Question: Please provide prompt how to make the atmosphere of the Earth so that it is visible from space and from the ground (as shown in the image)
a model of the earth:
'''
Earth = new THREE.Mesh(new THREE.SphereGeometry(6700,32,32),ShaderMaterialEarth);
'''
model of the cosmos:
'''
cosmos= new THREE.Mesh(new THREE.SphereGeometry(50000,32,32),ShaderMaterialCosmos);
'''
and a light source:
'''
sun = new THREE.DirectionalLight();
'''
where to start, just I do not know. Perhaps this should do 'ShaderMaterialCosmos', where to pass position of the camera, and calculate how should be painted pixel. But how?
I tried using the following but get zero vectors at the entrance of the fragment shader
<URL>
'''
vertexShader:
#define M_PI 3.1415926535897932384626433832795
const float ESun=1.0;
const float Kr = 0.0025;
const float Km = 0.0015;
const int nSamples = 2;
const float fSamples = 1.0;
const float fScaleDepth = 0.25;
varying vec2 vUv;
varying vec3 wPosition;
varying vec4 c0;
varying vec4 c1;
varying vec3 t0;
uniform vec3 v3CameraPos; , // The camera's current position
uniform vec3 v3LightDir; // Direction vector to the light source
uniform vec3 v3InvWavelength; // 1 / pow(wavelength, 4) for RGB
uniform float fCameraHeight; // The camera's current height
const float fOuterRadius=6500.0; // The outer (atmosphere) radius
const float fInnerRadius=6371.0; // The inner (planetary) radius
const float fKrESun=Kr*ESun; // Kr * ESun
const float fKmESun=Km*ESun; // Km * ESun
const float fKr4PI=Kr*4.0*M_PI; // Kr * 4 * PI
const float fKm4PI=Km*4.0*M_PI; // Km * 4 * PI
const float fScale=1.0/(fOuterRadius-fInnerRadius); // 1 / (fOuterRadius - fInnerRadius)
const float fScaleOverScaleDepth= fScale / fScaleDepth; // fScale / fScaleDepth
const float fInvScaleDepth=1.0/0.25;
float getNearIntersection(vec3 v3Pos, vec3 v3Ray, float fDistance2, float fRadius2)
{
float B = 2.0 * dot(v3Pos, v3Ray);
float C = fDistance2 - fRadius2;
float fDet = max(0.0, B*B - 4.0 * C);
return 0.5 * (-B - sqrt(fDet));
}
float scale(float fCos)
{
float x = 1.0 - fCos;
return fScaleDepth * exp(-0.00287 + x*(0.459 + x*(3.83 + x*(-6.80 + x*5.25))));
}
void main() {
// Get the ray from the camera to the vertex and its length (which
// is the far point of the ray passing through the atmosphere)
vec3 v3Pos = position.xyz;
vec3 v3Ray = v3Pos - v3CameraPos;
float fFar = length(v3Ray);
v3Ray /= fFar;
// Calculate the closest intersection of the ray with
// the outer atmosphere (point A in Figure 16-3)
float fNear = getNearIntersection(v3CameraPos, v3Ray, fCameraHeight*fCameraHeight, fOuterRadius*fOuterRadius);
// Calculate the ray's start and end positions in the atmosphere,
// then calculate its scattering offset
vec3 v3Start = v3CameraPos + v3Ray * fNear;
fFar -= fNear;
float fStartAngle = dot(v3Ray, v3Start) / fOuterRadius;
float fStartDepth = exp(-fInvScaleDepth);
float fStartOffset = fStartDepth * scale(fStartAngle);
// Initialize the scattering loop variables
float fSampleLength = fFar / fSamples;
float fScaledLength = fSampleLength * fScale;
vec3 v3SampleRay = v3Ray * fSampleLength;
vec3 v3SamplePoint = v3Start + v3SampleRay * 0.5;
// Now loop through the sample points
vec3 v3FrontColor = vec3(0.0, 0.0, 0.0);
for(int i=0; i<nSamples; i++) {
float fHeight = length(v3SamplePoint);
float fDepth = exp(fScaleOverScaleDepth * (fInnerRadius - fHeight));
float fLightAngle = dot(v3LightDir, v3SamplePoint) / fHeight;
float fCameraAngle = dot(v3Ray, v3SamplePoint) / fHeight;
float fScatter = (fStartOffset + fDepth * (scale(fLightAngle) * scale(fCameraAngle)));
vec3 v3Attenuate = exp(-fScatter * (v3InvWavelength * fKr4PI + fKm4PI));
v3FrontColor += v3Attenuate * (fDepth * fScaledLength);
v3SamplePoint += v3SampleRay;
}
wPosition = (modelMatrix * vec4(position,1.0)).xyz;
c0.rgb = v3FrontColor * (v3InvWavelength * fKrESun);
c1.rgb = v3FrontColor * fKmESun;
t0 = v3CameraPos - v3Pos;
vUv = uv;
}
fragmentShader:
float getMiePhase(float fCos, float fCos2, float g, float g2){
return 1.5 * ((1.0 - g2) / (2.0 + g2)) * (1.0 + fCos2) / pow(1.0 + g2 - 2.0*g*fCos, 1.5);
}
// Rayleigh phase function
float getRayleighPhase(float fCos2){
//return 0.75 + 0.75 * fCos2;
return 0.75 * (2.0 + 0.5 * fCos2);
}
varying vec2 vUv;
varying vec3 wPosition;
varying vec4 c0;
varying vec4 c1;
varying vec3 t0;
uniform vec3 v3LightDir;
uniform float g;
uniform float g2;
void main() {
float fCos = dot(v3LightDir, t0) / length(t0);
float fCos2 = fCos * fCos;
gl_FragColor = getRayleighPhase(fCos2) * c0 + getMiePhase(fCos, fCos2, g, g2) * c1;
gl_FragColor = c1;
}
'''

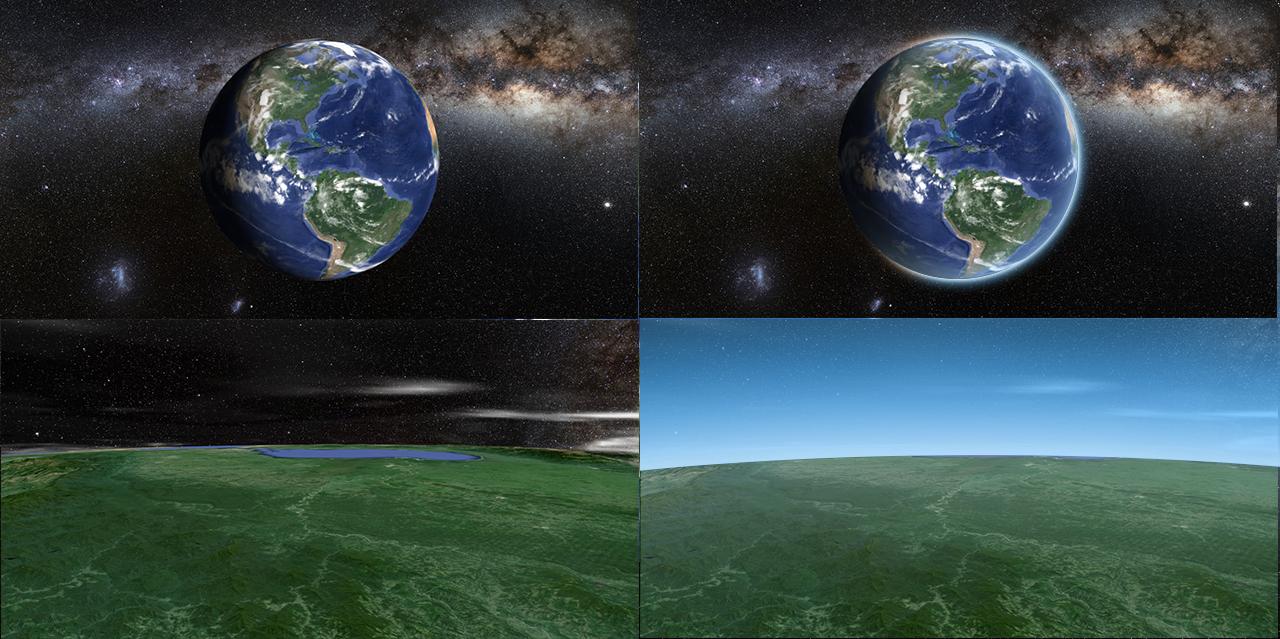
Answer: <URL> of GPU Gem 2 has nice explanation and illustration for achieving your goal in real time.
Basically you need to perform ray casting through the atmosphere layer and evaluate the light scattering.